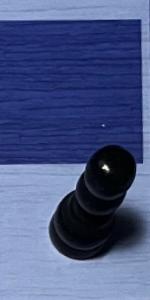
Label: Pawn_Black